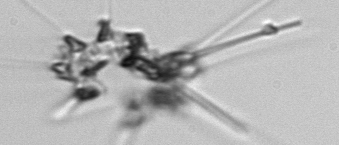
Label: Asterionellopsis_glacialis